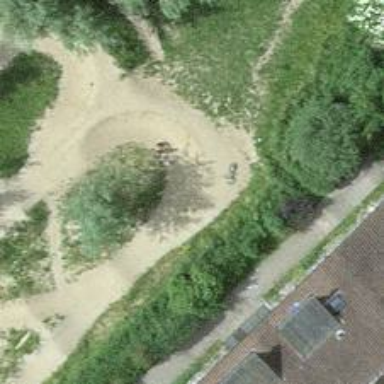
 it is pump track designed for cycling enthusiasts."